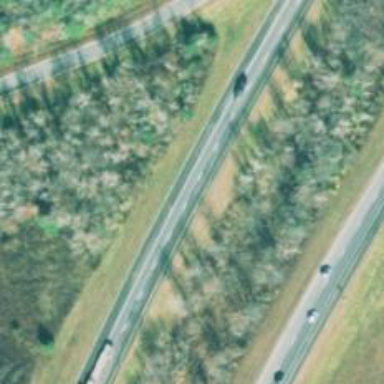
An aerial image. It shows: Asphalt motorway.